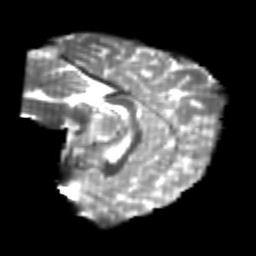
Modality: T2w
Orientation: sagittal
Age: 22
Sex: female
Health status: healthy
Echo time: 0.074 s